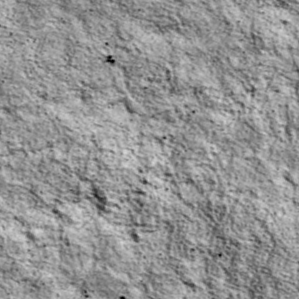
Label: non_frost